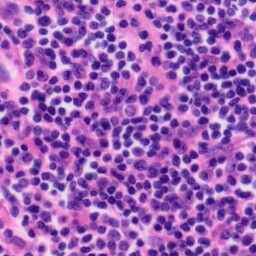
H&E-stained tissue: Tonsil